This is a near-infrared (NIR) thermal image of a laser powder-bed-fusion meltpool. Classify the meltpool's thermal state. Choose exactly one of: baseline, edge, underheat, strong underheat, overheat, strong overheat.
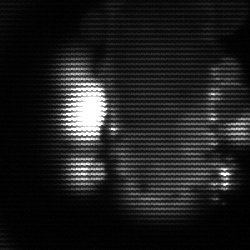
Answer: strong underheat